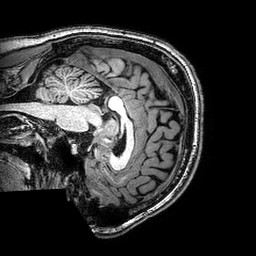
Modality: T1w
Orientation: sagittal
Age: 22
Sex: male
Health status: healthy
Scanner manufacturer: philips
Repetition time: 0.008138 s
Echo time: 0.00375 s